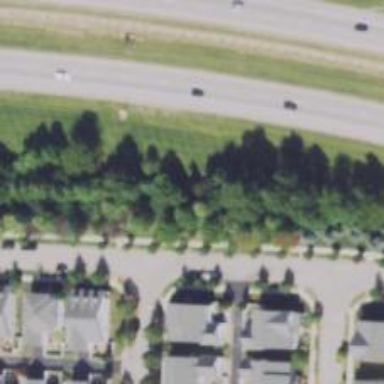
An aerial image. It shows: Footway along the road.